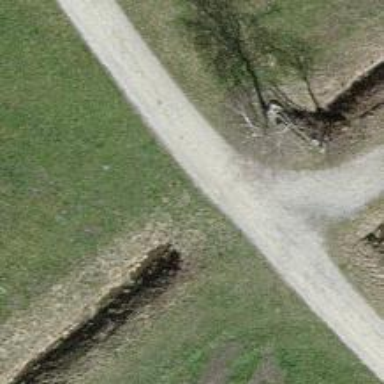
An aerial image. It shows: Culvert tunnel.